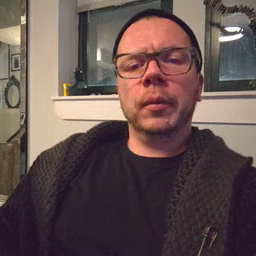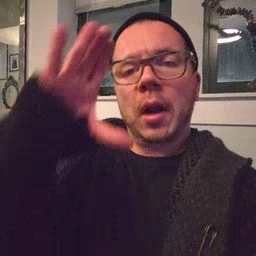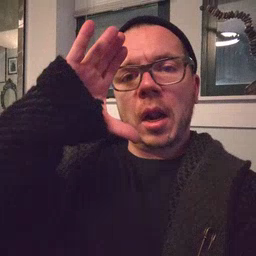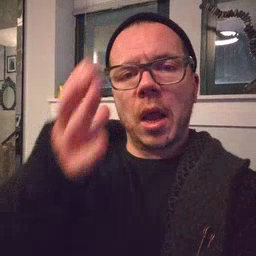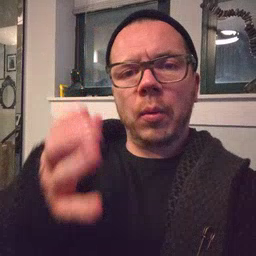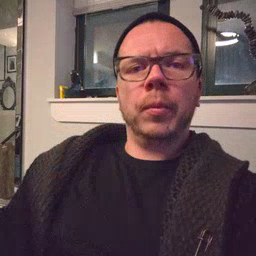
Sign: hello